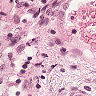
Metastatic tissue present: no